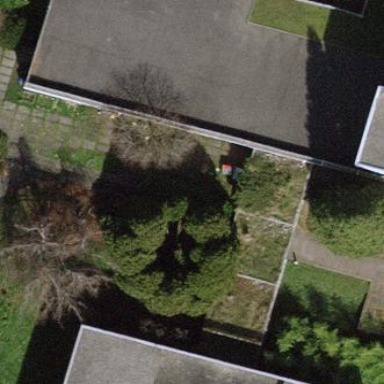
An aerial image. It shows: View of roof of building.